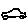
Label: car